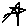
Label: star